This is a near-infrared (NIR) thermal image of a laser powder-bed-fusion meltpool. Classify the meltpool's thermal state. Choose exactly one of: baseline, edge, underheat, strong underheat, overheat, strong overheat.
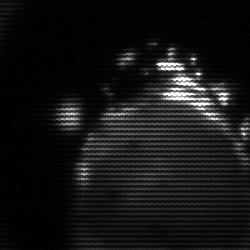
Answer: edge